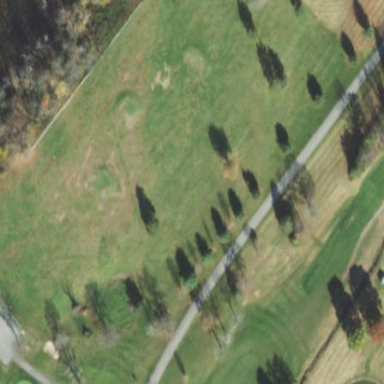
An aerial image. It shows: Grassy area used as driving range for golf.